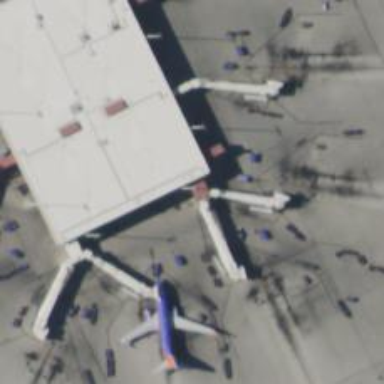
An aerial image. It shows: Airport gate.